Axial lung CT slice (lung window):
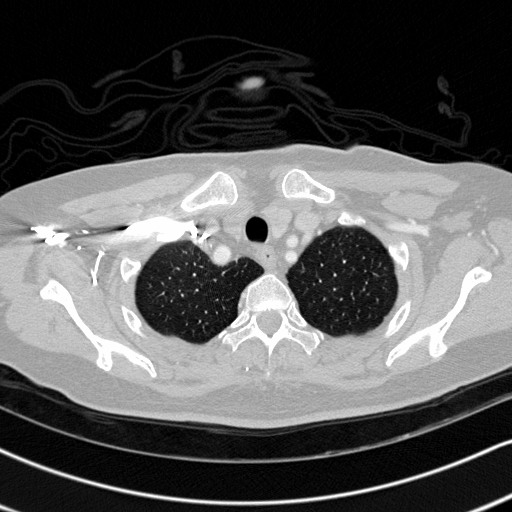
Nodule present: no